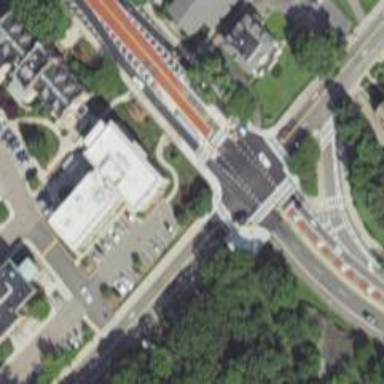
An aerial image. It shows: Busway road.